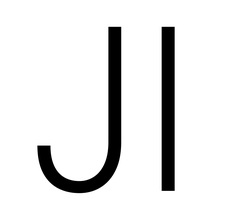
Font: Roboto_Condensed_Light